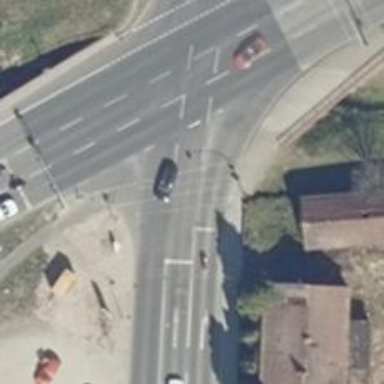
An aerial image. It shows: Road with "give way" sign.